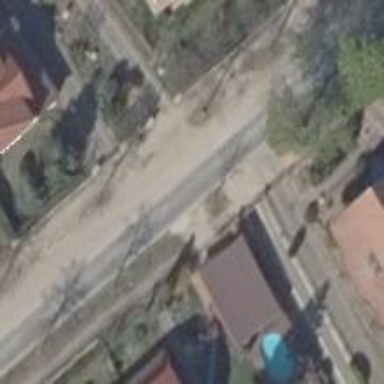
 one with dirt surface. Cars are parked on the left side of the road on the kerb."